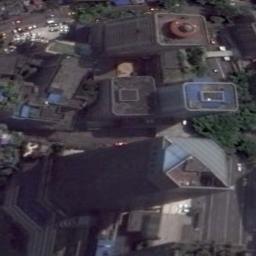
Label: commercial_area